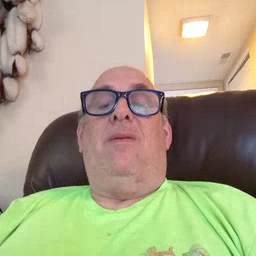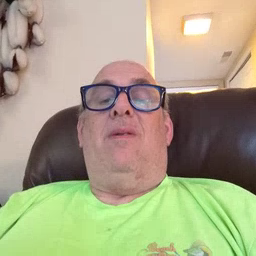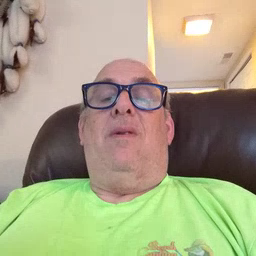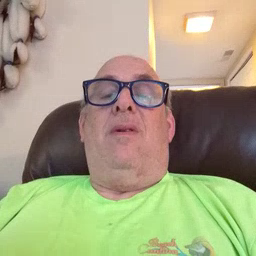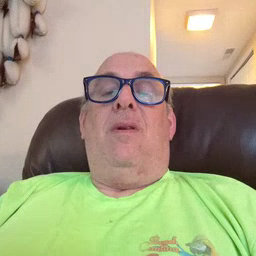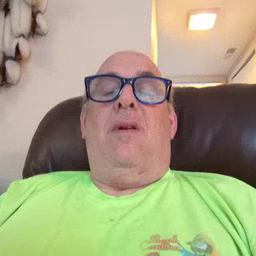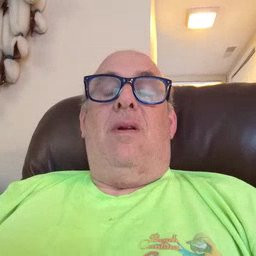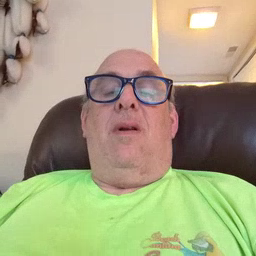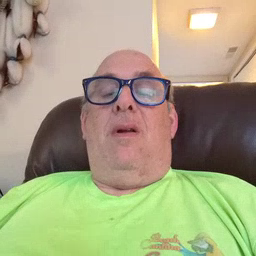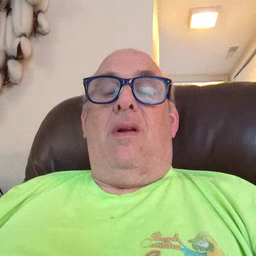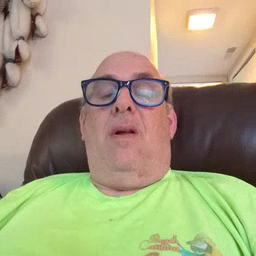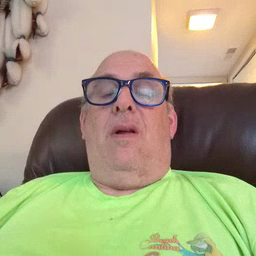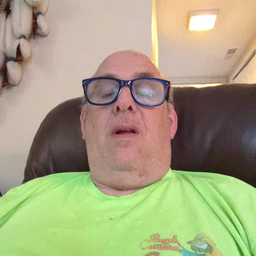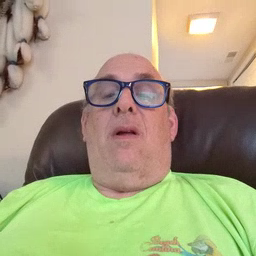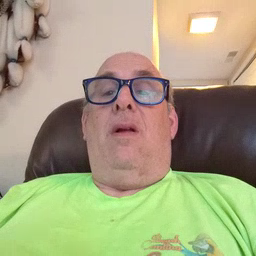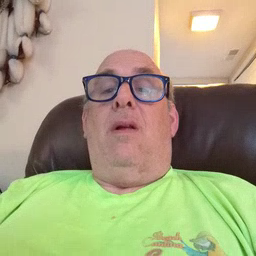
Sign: high